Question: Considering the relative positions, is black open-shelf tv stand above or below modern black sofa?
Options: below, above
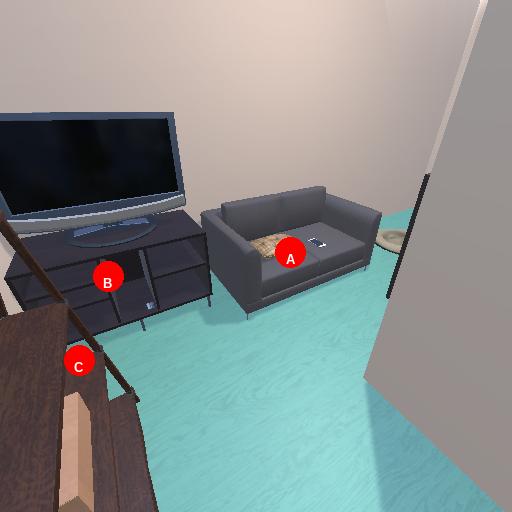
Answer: below